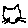
Label: cat